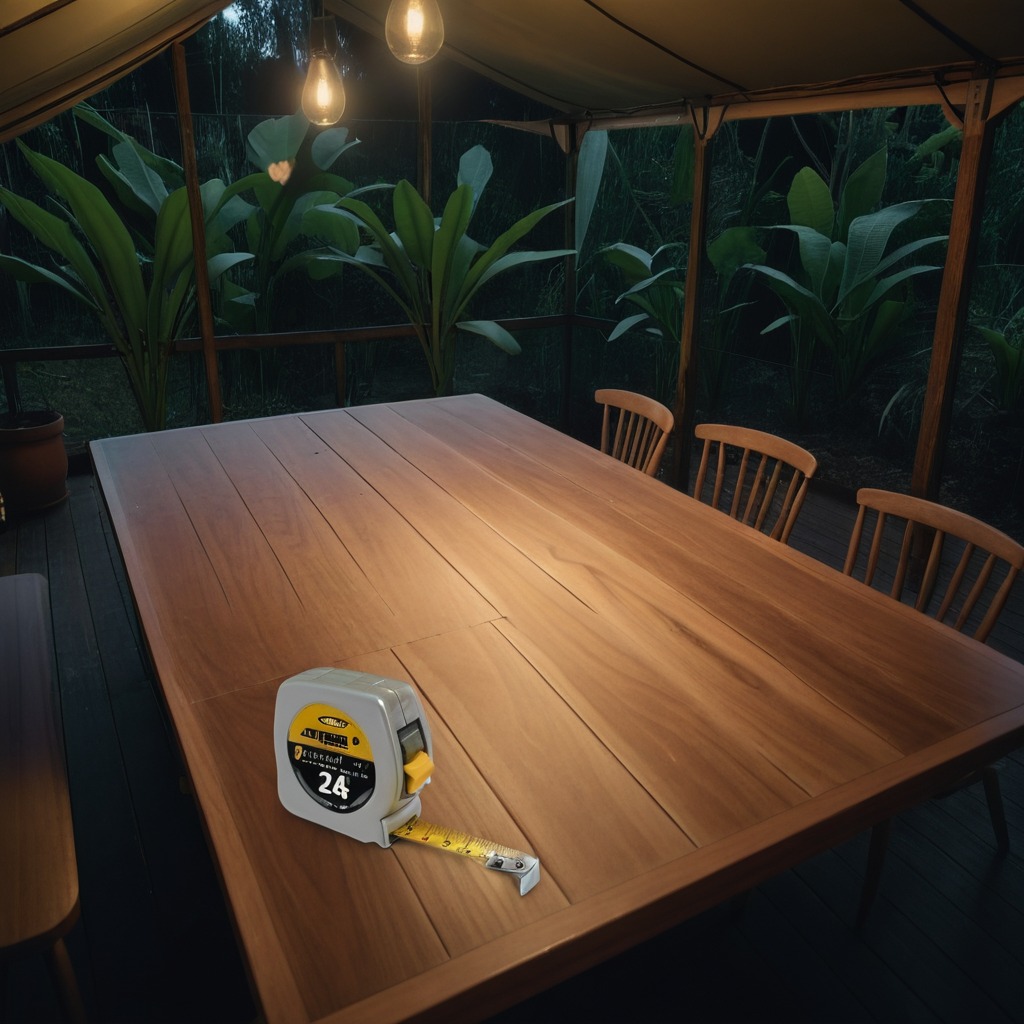
A measuring tape is lying on a wooden table inside a jungle field workshop tent at night.